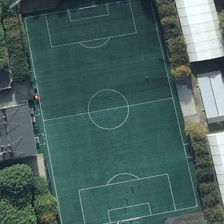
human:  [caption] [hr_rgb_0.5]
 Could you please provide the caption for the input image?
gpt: there are four guys playing on the soccer field .

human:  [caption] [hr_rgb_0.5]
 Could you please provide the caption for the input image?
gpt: here we can see a football field among trees together with some buildings .

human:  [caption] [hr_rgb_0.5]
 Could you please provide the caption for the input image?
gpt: here we can see a football field among trees together with some buildings .

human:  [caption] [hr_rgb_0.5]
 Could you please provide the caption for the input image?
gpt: the footballground is next to three white buildings .

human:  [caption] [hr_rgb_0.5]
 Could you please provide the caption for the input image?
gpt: a football field surrounded by some green trees is near several white buildings .